Breast ultrasound image
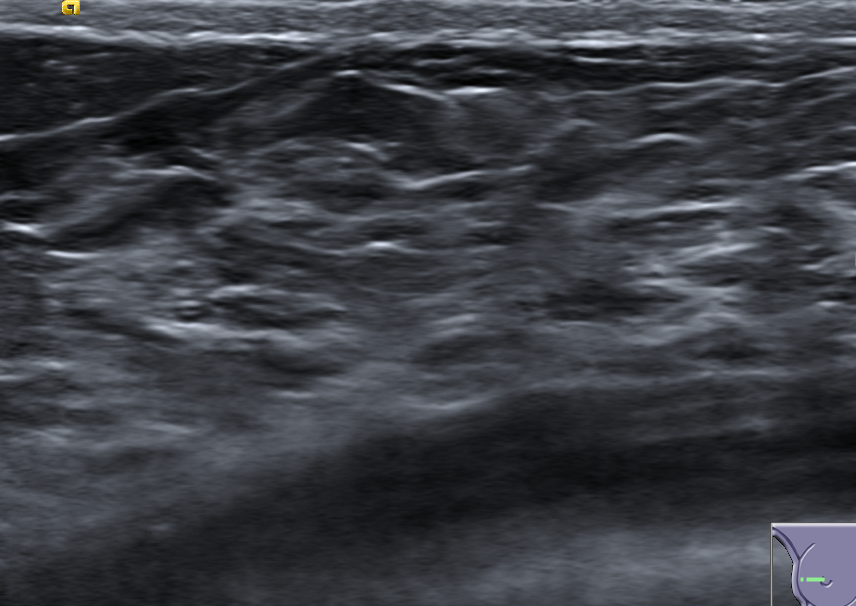
Diagnosis: normal